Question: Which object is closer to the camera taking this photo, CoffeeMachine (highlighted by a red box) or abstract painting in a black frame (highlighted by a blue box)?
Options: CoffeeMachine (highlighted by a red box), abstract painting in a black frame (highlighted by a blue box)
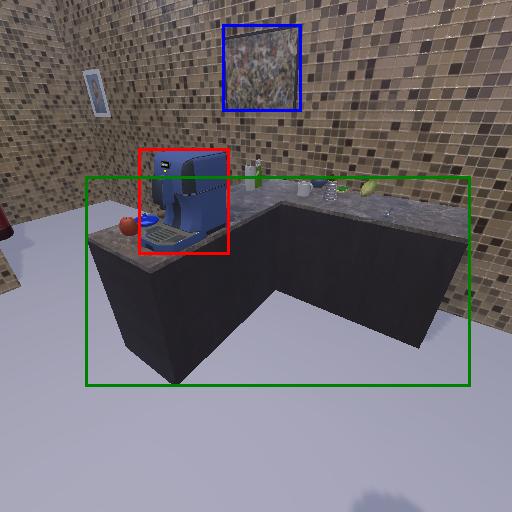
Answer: CoffeeMachine (highlighted by a red box)